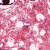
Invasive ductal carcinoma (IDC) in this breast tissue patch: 0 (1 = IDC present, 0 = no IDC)